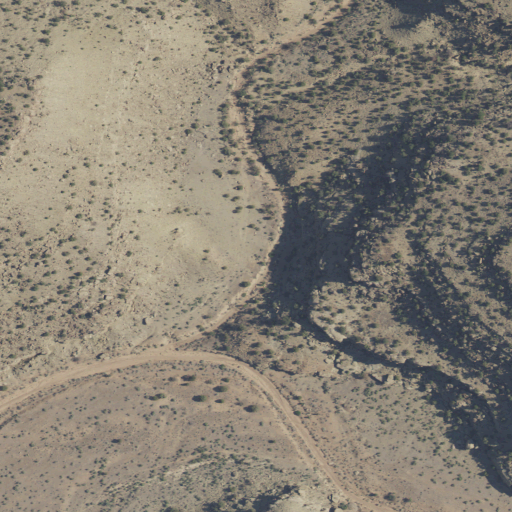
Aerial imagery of valley in Utah named Bobby Canyon containing shrub and evergreen forest